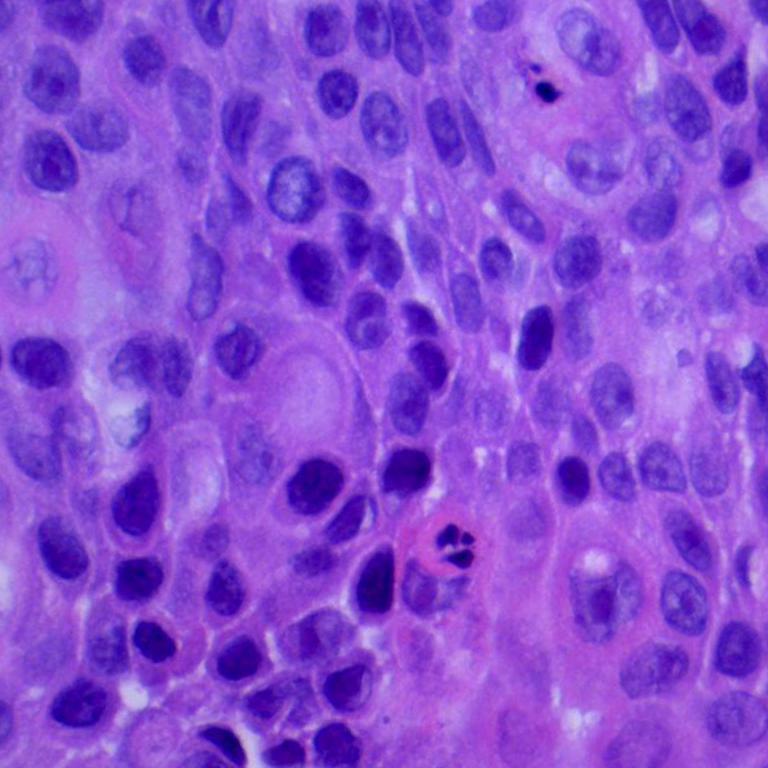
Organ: lung
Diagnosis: squamous carcinomas